Question: My Xcode 5 Product -> Test is grayed out but I can still run my unit tests directly by clicking play from the Test Navigator.
Any idea what's causing Product -> Test to gray out?

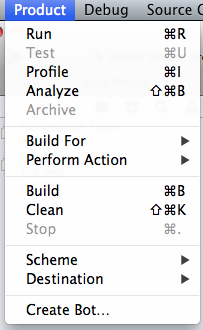
Answer: It's because the Scheme is incorrectly configured (for the Test action). Set the test target and check those checkboxes.